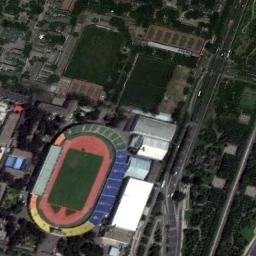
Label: stadium